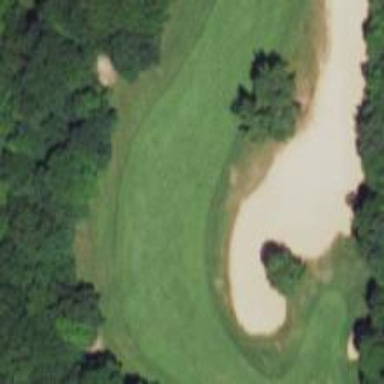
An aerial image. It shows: View of golf hole.